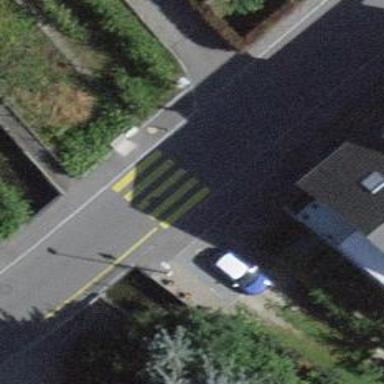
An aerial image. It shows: Kerb barrier.